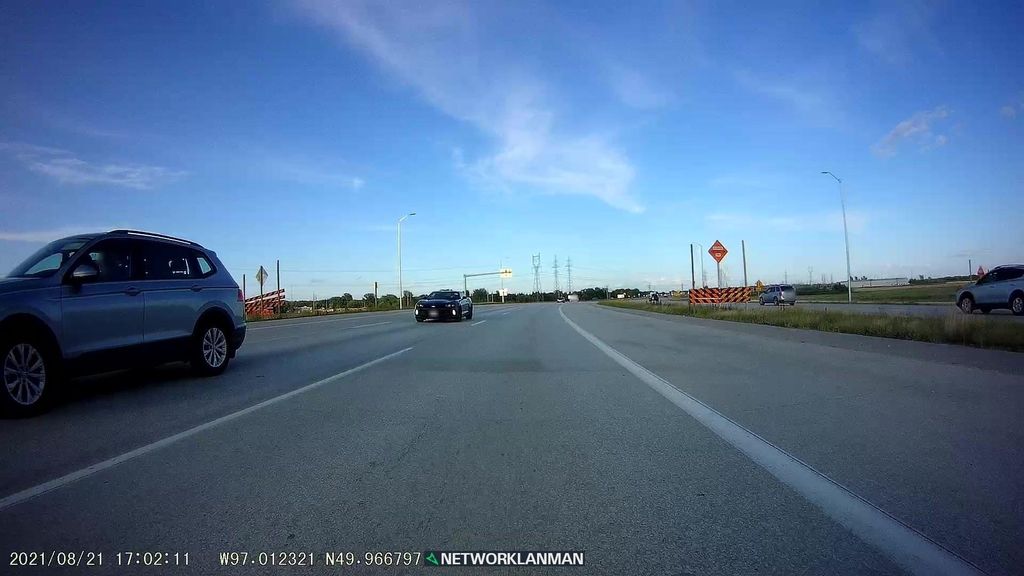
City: winnipeg